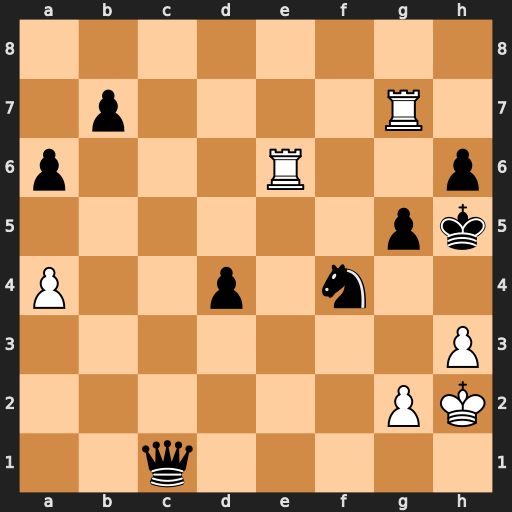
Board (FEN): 8/1p4R1/p3R2p/6pk/P2p1n2/7P/6PK/2q5
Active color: w
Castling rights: -
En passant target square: -
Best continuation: g4+ Kh4 Rxh6+ Nh5 Rxh5#